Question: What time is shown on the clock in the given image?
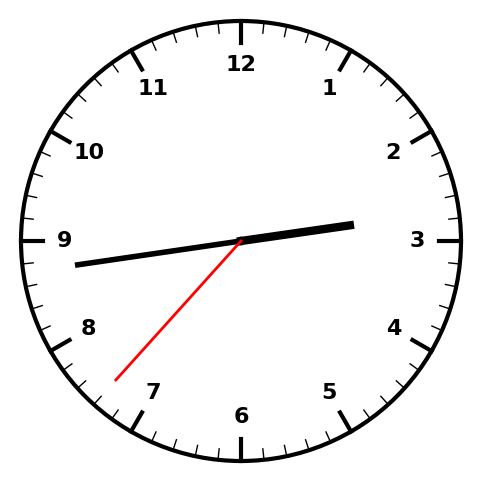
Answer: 02:43:37